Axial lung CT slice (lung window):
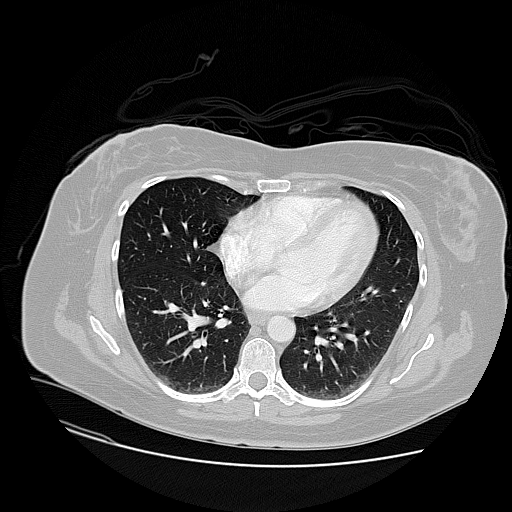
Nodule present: no